Question: I'm upgrading an old MFC project to use the MFC Feature Pack and Ribbon. I changed a pane derived from CControlBar to be derived from CDockablePane and it works great, however it still looks old and does not blend with the ribbon look and theme. The Pane also has buttons that still look old.
How do I change the look, feel or theme of a CDockablePane derived object and buttons derived from CButton?
I'm using the following code to draw the button, is the best way to simply change the background?
'''
void CFolderButton::DrawItem(LPDRAWITEMSTRUCT lpDrawItemStruct)
{
UINT uState=DFCS_BUTTONPUSH;
if( lpDrawItemStruct->itemState & ODS_SELECTED )
{
uState|=DFCS_PUSHED;
}
//CDC dc;
CDC* dc = CDC::FromHandle(lpDrawItemStruct->hDC);
dc->DrawFrameControl(&lpDrawItemStruct->rcItem,DFC_BUTTON,uState);
if( !IsWindowEnabled() )
{
dc->SetTextColor(::GetSysColor(COLOR_3DSHADOW));
}
CString csText;
GetWindowText(csText);
if (m_iDisplayType != 2 || !m_hIcon)
{
LOGFONT lf;
memset(&lf, 0, sizeof(LOGFONT));
lf.lfHeight = m_iFontSize;
strcpy(lf.lfFaceName, "Tahoma Bold");
VERIFY(font.CreateFontIndirect(&lf));
CFont* def_font = dc->SelectObject(&font);
RECT buttonRect = lpDrawItemStruct->rcItem;
buttonRect.left += 10;
buttonRect.right += 10;
if (m_iDisplayType != 1 || !m_hIcon) //text & Icon
{
buttonRect.left += 30;
buttonRect.right += 30;
}
dc->DrawText(csText,&buttonRect,DT_LEFT|DT_SINGLELINE|DT_VCENTER);
dc->SelectObject(def_font);
font.DeleteObject();
}
if (m_hIcon && m_iDisplayType != 1)
{
CSize czText = dc->GetTextExtent(csText);
dc->DrawIcon(0,0,m_hIcon);
}
}
'''
The following image shows the contrast between the buttons and the ribbon:

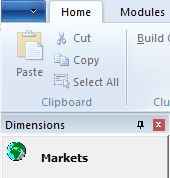
Answer: The new MFC uses a CMFCVisualManager. And drawing using the current styles isn't easy.
This class is virtual and used for all drawings in the specific style of the application.
Just look into the source of CMFCToolBarButton::OnDraw and see how all kinds of Buttons and text are drawn.
PS: May be it is easier to create a new CMFCToolBar if there are just Buttons and controls in it.
PPS: Or embed a new CMFCToolBar in the CDockingPane.